Question: The image size is 640 X 44 and it is for the iPad Portrait. For some reason it is displaying as a pattern image instead of stretched.

iOS 6
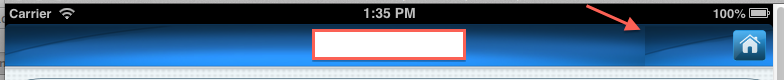
Answer: The reason is that ipad's resolution is 1024x768.Thus, the width of your image should be 768